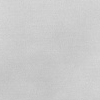
Atmospheric dust classification: dusty